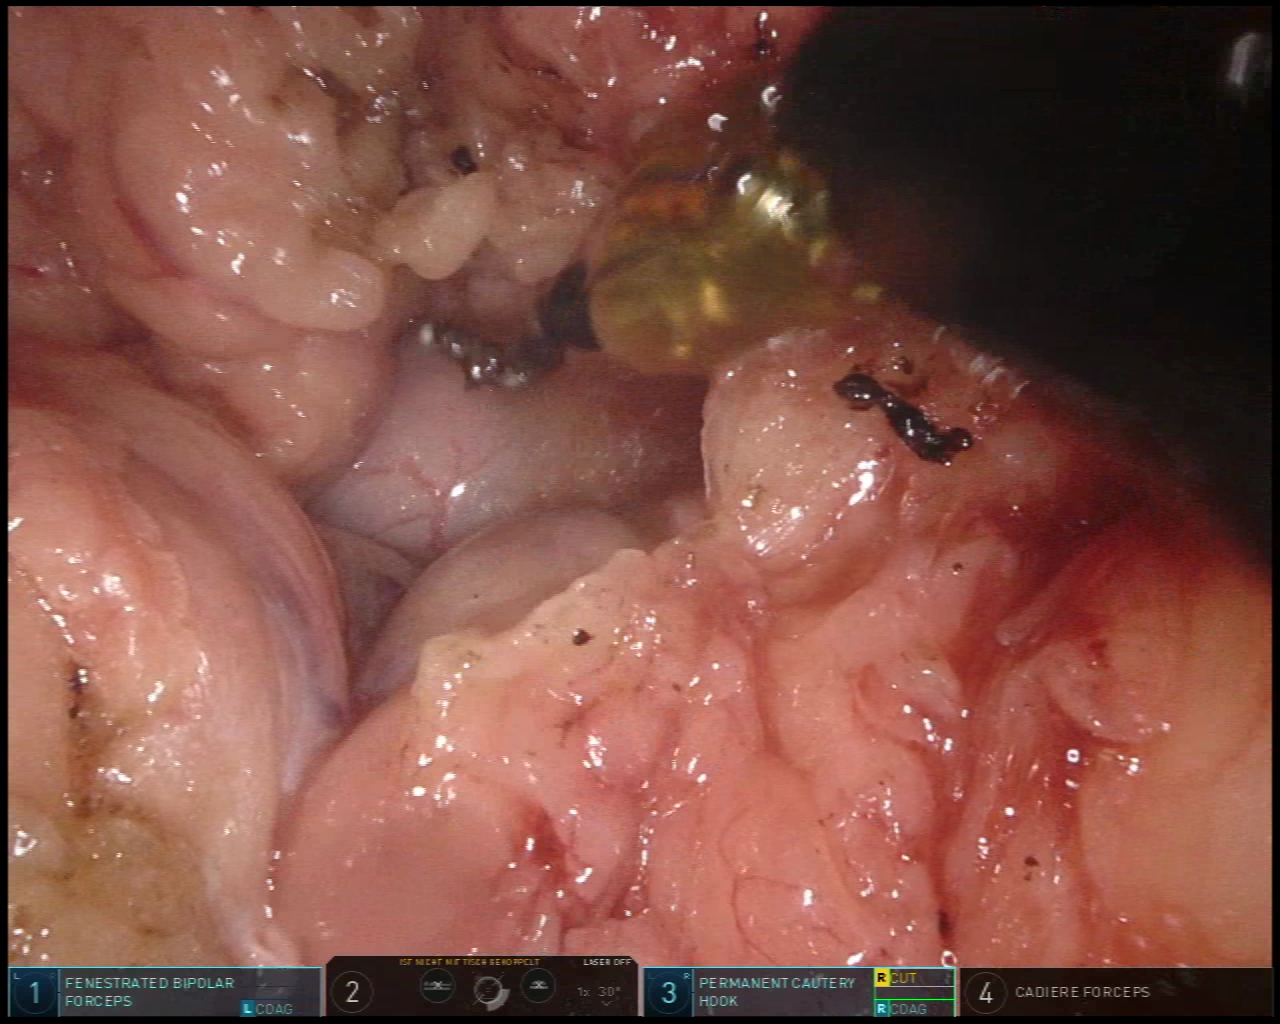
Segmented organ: stomach
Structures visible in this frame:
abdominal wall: no
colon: no
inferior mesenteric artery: no
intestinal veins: no
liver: no
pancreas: no
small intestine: no
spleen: no
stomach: yes
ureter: no
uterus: no
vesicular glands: no